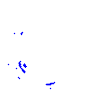
Particle: pion